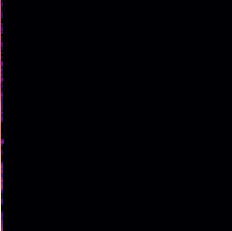
Sound class: Fire crackling